Interaction volume radius: 5 \u00c5
Interaction volume height: 40 \u00c5
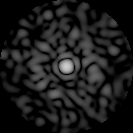
Disorder parameter: 0.8784